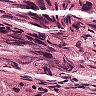
Metastatic tissue present: yes